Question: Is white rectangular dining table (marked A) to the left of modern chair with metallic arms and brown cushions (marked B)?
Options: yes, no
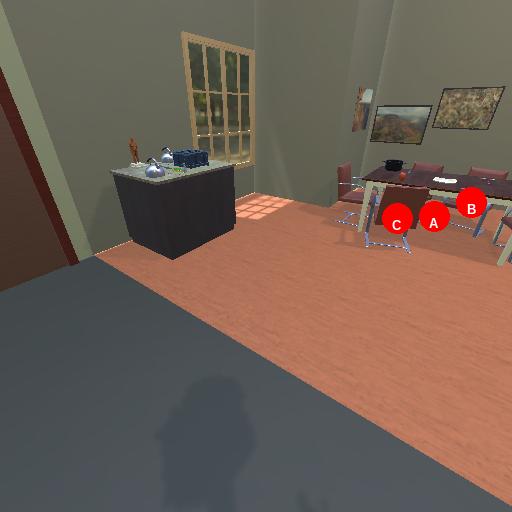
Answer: yes